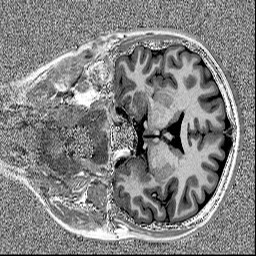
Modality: MP2RAGE
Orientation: coronal
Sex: female